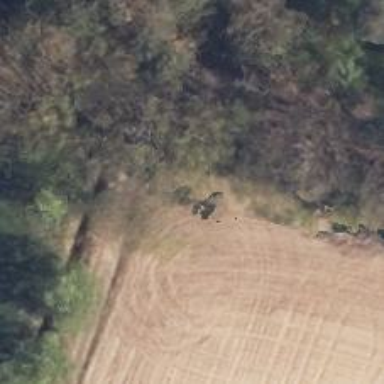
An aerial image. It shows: Hunting stand.